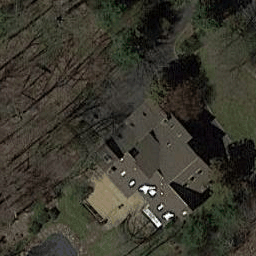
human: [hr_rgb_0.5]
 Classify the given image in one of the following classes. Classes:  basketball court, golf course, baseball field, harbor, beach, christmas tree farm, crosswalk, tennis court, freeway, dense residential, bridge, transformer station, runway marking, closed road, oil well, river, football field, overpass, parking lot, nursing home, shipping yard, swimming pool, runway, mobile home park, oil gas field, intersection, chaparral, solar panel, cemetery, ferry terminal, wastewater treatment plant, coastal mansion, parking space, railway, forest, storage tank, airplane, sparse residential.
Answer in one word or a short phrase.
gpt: sparse residential